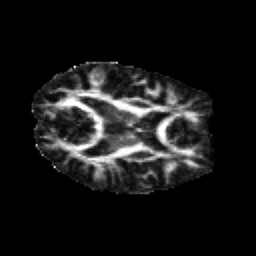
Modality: FA
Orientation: axial
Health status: healthy
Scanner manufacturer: siemens
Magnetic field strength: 3 T
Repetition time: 12 s
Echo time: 0.092 s